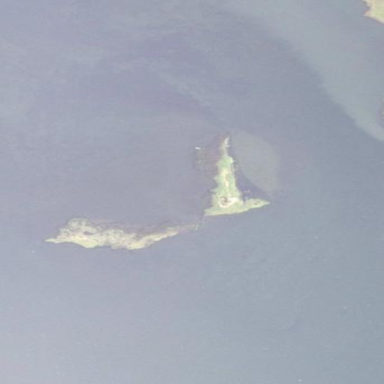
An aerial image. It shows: Islet along the natural coastline.